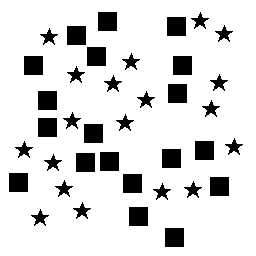
Squares: 19
Triangles: 0
Stars: 19
Total shapes: 38